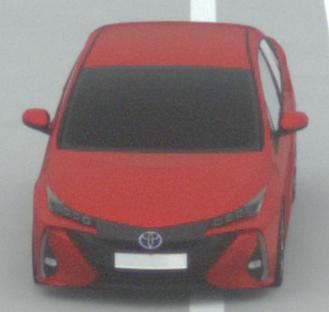
Make: Toyota
Model: Prius 1.8 Plug-In Hybrid
Detailed model: Prius (XW5) Plug-In
Model produced from: 2019/07
Model produced until: 2020/07
Doors: 5
Color: red
Road condition: dry road
Daytime: morning or afternoon
Contrast: low contrast